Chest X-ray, PA view. Patient: 29 years old, sex M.
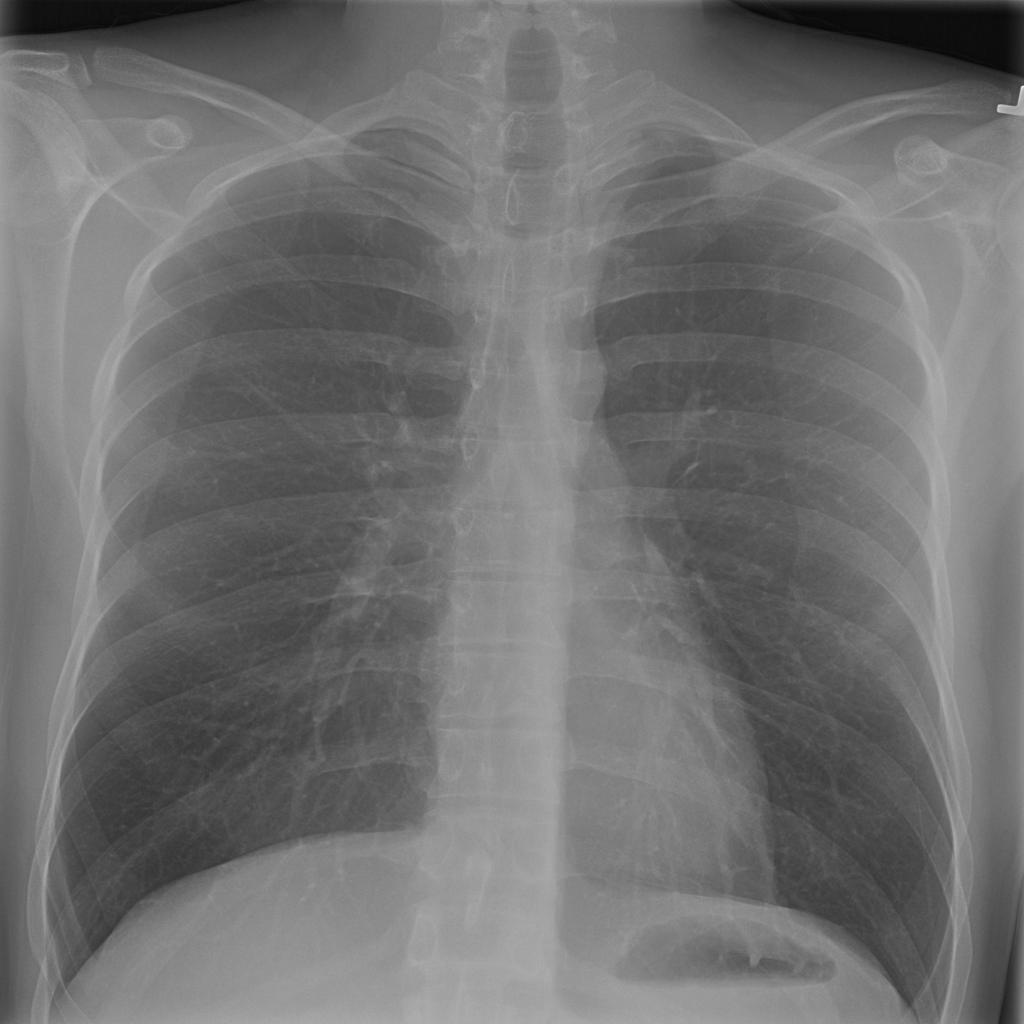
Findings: No Finding